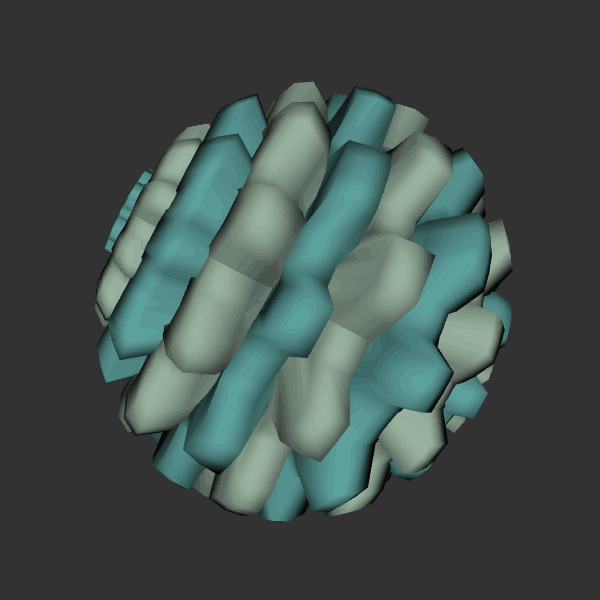
Background: dark